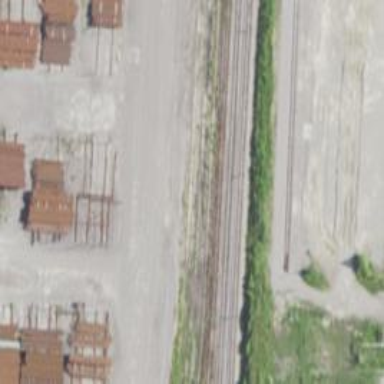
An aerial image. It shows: Disused railway siding.